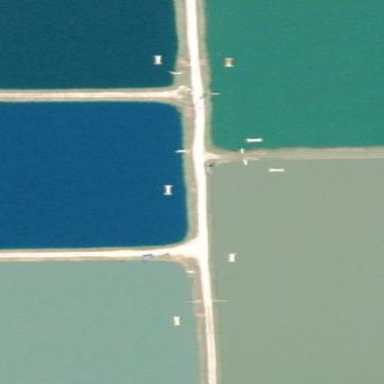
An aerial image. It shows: Area dedicated to aquaculture.